Brain MRI, t2w sequence, axial 2D slice.
Patient: age 42, sex F, weight 95 kg, height 1.95 m
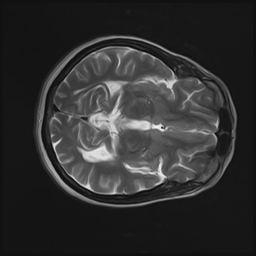